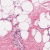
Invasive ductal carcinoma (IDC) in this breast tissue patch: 0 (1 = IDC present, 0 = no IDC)